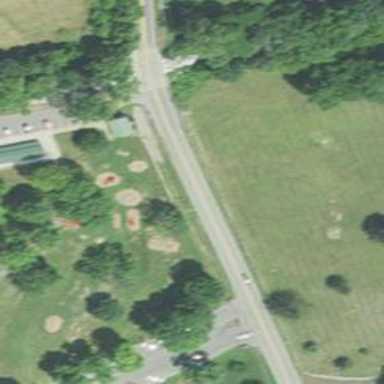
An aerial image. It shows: Playground with roundabout.